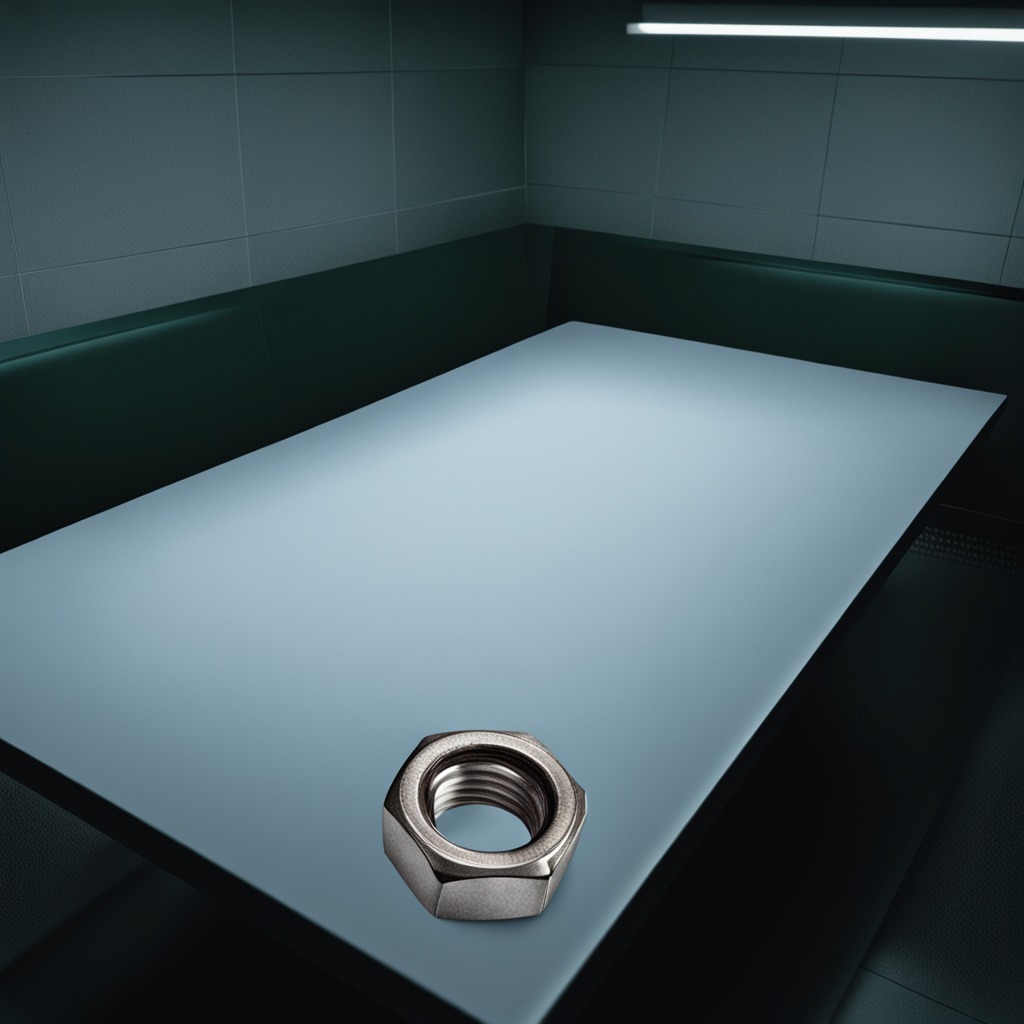
A metal nut is lying on a clean empty table in a railway signal maintenance room.